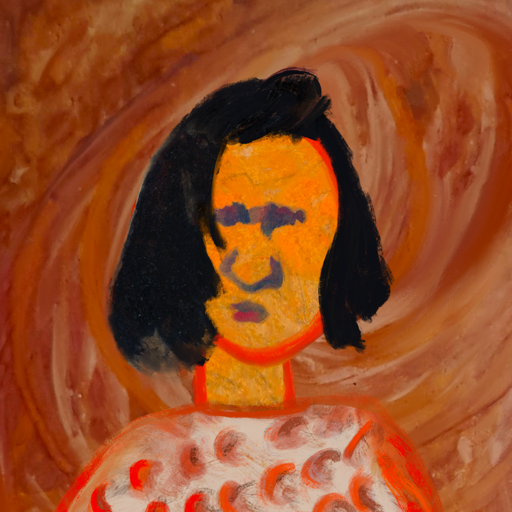
Background: Pious_Lady, Head And Neck Front: Sisters, Face Front: In_The_Sun, Bust: Rupkatha, Hair Front: Mosgoul, Head Accessory: Blank, Second Necklace: Blank, Necklace: Blank, Baby: Blank